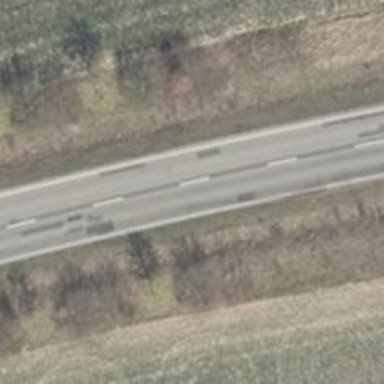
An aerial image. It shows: Unclassified road with asphalt surface and lane markings.